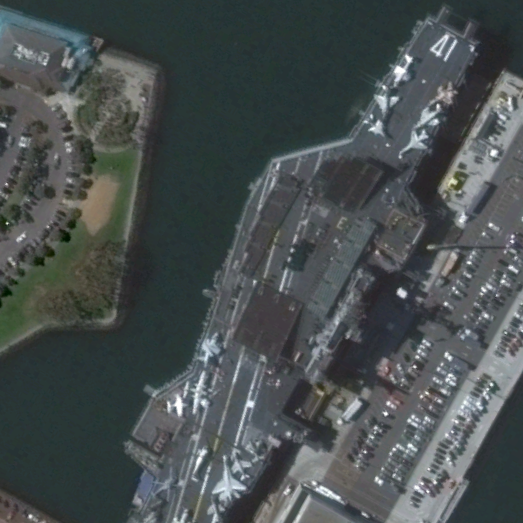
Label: Midway-class_aircraft_carrier